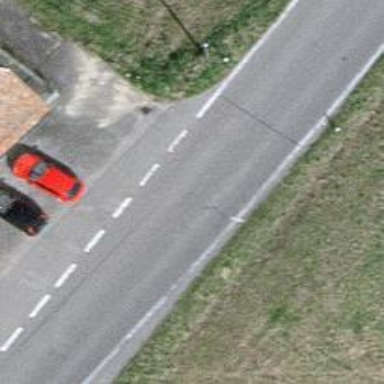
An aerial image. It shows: Driveway.